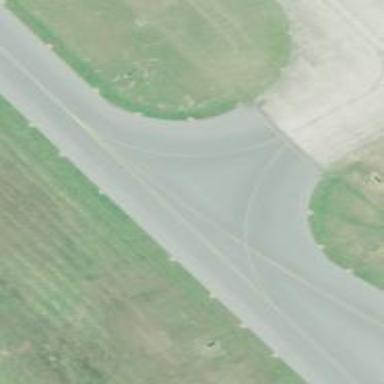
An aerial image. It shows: Image of taxiway at airport.